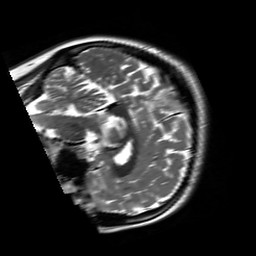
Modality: T2w
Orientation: sagittal
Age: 25
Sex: female
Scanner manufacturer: siemens
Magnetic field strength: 3 T
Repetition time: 8.53 s
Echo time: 0.091 s